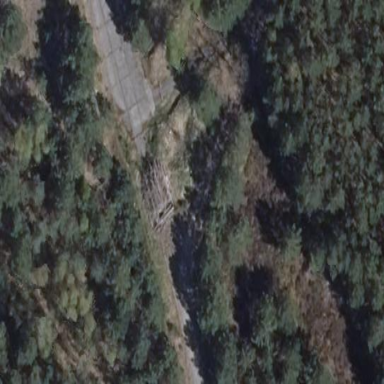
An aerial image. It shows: Barrier made of debris.